Question: I am learning to create my own custom tags, but i am having a bit of trouble, i cant make this simple app use the tag i created. I think i did everything fine, but i am afraid the paths to the new library i created is wrong. Maybe someone can help me find where my error is and understand the reason of it. This is what i did so far:
'''
<!DOCTYPE html PUBLIC "-//W3C//DTD XHTML 1.0 Transitional//EN"
"http://www.w3.org/TR/xhtml1/DTD/xhtml1-transitional.dtd">
<html xmlns="http://www.w3.org/1999/xhtml"
xmlns:ui="http://java.sun.com/jsf/facelets"
xmlns:h="http://java.sun.com/jsf/html"
xmlns:f="http://java.sun.com/jsf/core">
<ui:composition>
<h:commandButton type="submit" value="#{buttonSubmitLabel}" />
<h:commandButton type="reset" value="#{buttonResetLabel}" />
</ui:composition>
</html>
'''
'''
<?xml version="1.0"?>
<facelet-taglib xmlns="http://java.sun.com/xml/ns/javaee"
xmlns:xsi="http://www.w3.org/2001/XMLSchema-instance"
xsi:schemaLocation="http://java.sun.com/xml/ns/javaee http://java.sun.com/xml/ns/javaee/web-facelettaglibrary_2_0.xsd"
version="2.0">
<namespace>http://mytags.com/facelets</namespace>
<tag>
<tag-name>mybutton</tag-name>
<source>mytags/mybutton.xhtml</source>
</tag>
</facelet-taglib>
'''
'''
<?xml version="1.0" encoding="UTF-8"?>
<web-app xmlns:xsi="http://www.w3.org/2001/XMLSchema-instance"
xmlns="http://java.sun.com/xml/ns/javaee" xmlns:web="http://java.sun.com/xml/ns/javaee/web-app_2_5.xsd"
xsi:schemaLocation="http://java.sun.com/xml/ns/javaee http://java.sun.com/xml/ns/javaee/web-app_3_0.xsd"
id="WebApp_ID" version="3.0">
<display-name>CHAPTER 5 Creating your own Custom tags</display-name>
<welcome-file-list>
<welcome-file>index.xhtml</welcome-file>
</welcome-file-list>
<servlet>
<servlet-name>Faces Servlet</servlet-name>
<servlet-class>javax.faces.webapp.FacesServlet</servlet-class>
<load-on-startup>1</load-on-startup>
</servlet>
<servlet-mapping>
<servlet-name>Faces Servlet</servlet-name>
<url-pattern>*.xhtml</url-pattern>
</servlet-mapping>
<!-- REGISTERING A CUSTOM TAG INTO JSF APPLICATION -->
<context-param>
<param-name>javax.faces.FACELETS_LIBRARIES</param-name>
<param-value>/WEB-INF/mytagsconfig.taglib.xml</param-value>
</context-param>
</web-app>
'''
'''
<!DOCTYPE html PUBLIC "-//W3C//DTD XHTML 1.0 Transitional//EN"
"http://www.w3.org/TR/xhtml1/DTD/xhtml1-transitional.dtd">
<html xmlns="http://www.w3.org/1999/xhtml"
xmlns:ui="http://java.sun.com/jsf/facelets"
xmlns:h="http://java.sun.com/jsf/html"
xmlns:f="http://java.sun.com/jsf/core"
xmlns:mytags="http://mytags.com/facelets">
<ui:composition template="WEB-INF/templates/masterLayout.xhtml">
<ui:define name="pagetitle">
Defining custom tags
</ui:define>
<ui:define name="content">
Defining custom tags is a 3 step process:
<ul>
<li>Use ui:compisition to create some content.(Custom tags are stored in WEB-INF/customtags)</li>
<li>Declares the custom tag in a tag library descriptor into the WEB-INF folder(Example: mycustomtags.taglib.xml).</li>
<li>Register the tag library descriptor in the web.xml.</li>
</ul>
<!-- Here should go a call to the new created tag -->
<mytags:mybutton buttonSubmitLabel="Submit" buttonResetLabel="Reset" />
</ui:define>
</ui:composition>
</html>
'''
This is my folder structure:

****Update****
When i build i see the index.xhtml page, but the custom tag is not there(I dont see the 2 buttons)
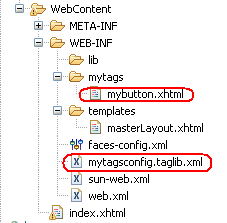
Answer: Your taglib declaration in 'web.xml' does not point the right filename.
You said that you've created a '/WEB-INF/mytagsconfig.taglib.xml', but you've declared it in 'web.xml' as '/WEB-INF/mytags.taglib.xml' instead. Fix it accordingly.
Not directly related to the problem, but consider upgrading to JSF/Facelets 2.0 compatible taglib root declaration and 'web.xml' context param name.
'''
<?xml version="1.0" encoding="UTF-8"?>
<facelet-taglib
xmlns="http://java.sun.com/xml/ns/javaee"
xmlns:xsi="http://www.w3.org/2001/XMLSchema-instance"
xsi:schemaLocation="http://java.sun.com/xml/ns/javaee http://java.sun.com/xml/ns/javaee/web-facelettaglibrary_2_0.xsd"
version="2.0">
<!-- Taglib config here. -->
</facelet-taglib>
'''
and
'''
<context-param>
<param-name>javax.faces.FACELETS_LIBRARIES</param-name>
<param-value>/WEB-INF/mytagsconfig.taglib.xml</param-value>
</context-param>
'''